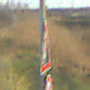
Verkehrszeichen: SteinschlagRechts
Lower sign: Geschwindigkeit60
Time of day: SunriseSunset
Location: Outdoor (Nature)
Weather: PartlyCloudy
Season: NotSpecified
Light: Natural